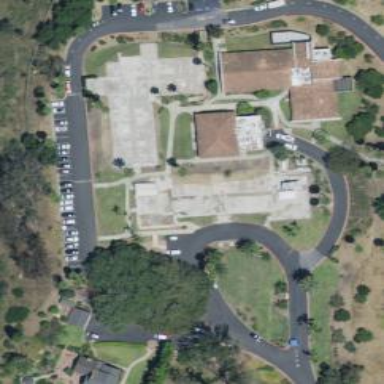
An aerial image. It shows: Healthcare facility identified as hospital.